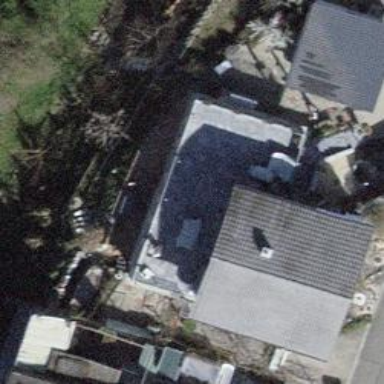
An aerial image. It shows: Building with tiled roof.